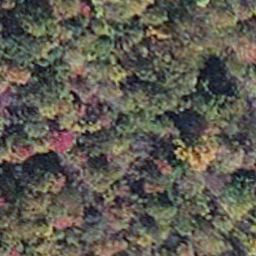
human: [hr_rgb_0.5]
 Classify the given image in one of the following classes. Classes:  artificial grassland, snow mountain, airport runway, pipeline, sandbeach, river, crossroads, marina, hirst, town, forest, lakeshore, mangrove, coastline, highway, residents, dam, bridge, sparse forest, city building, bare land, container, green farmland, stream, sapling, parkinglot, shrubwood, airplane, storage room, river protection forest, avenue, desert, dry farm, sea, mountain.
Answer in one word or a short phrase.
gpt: mangrove